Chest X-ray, AP view. Patient: 58 years old, sex M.
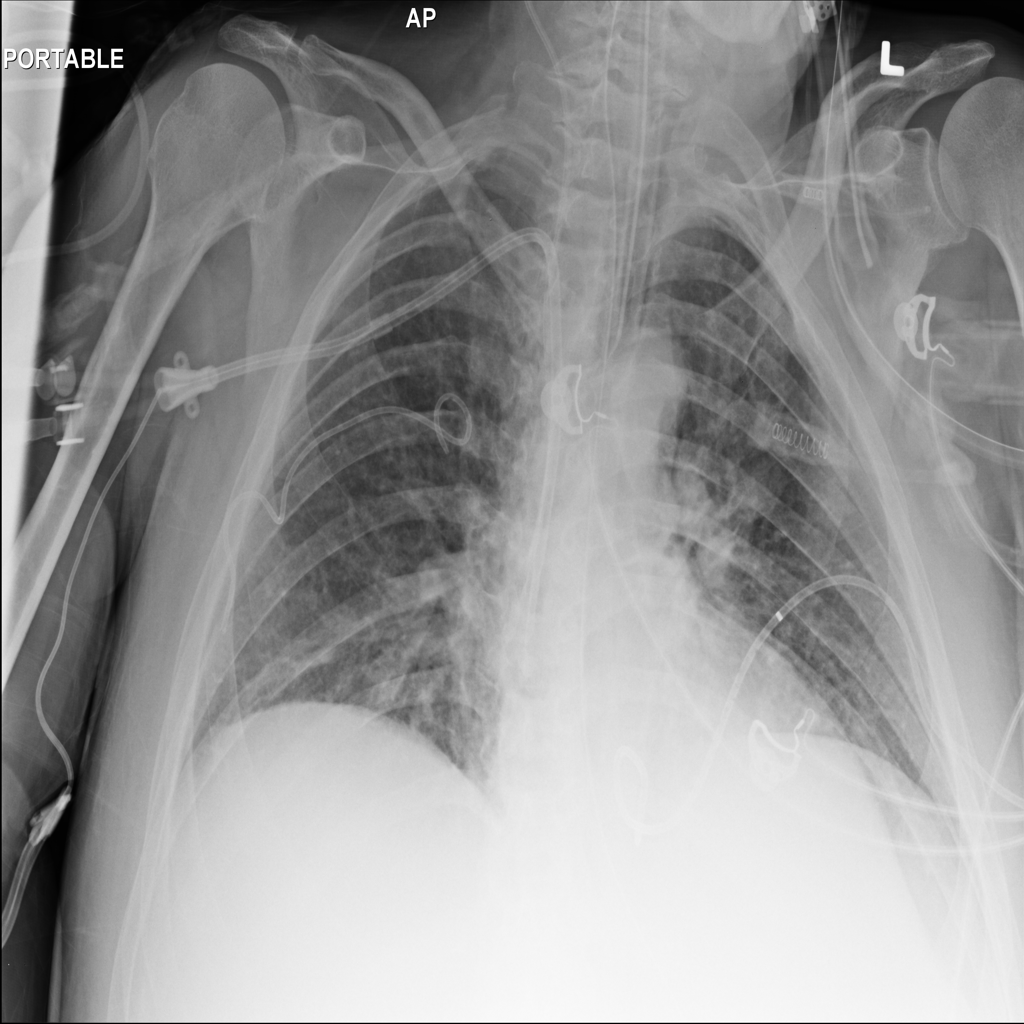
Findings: Infiltration